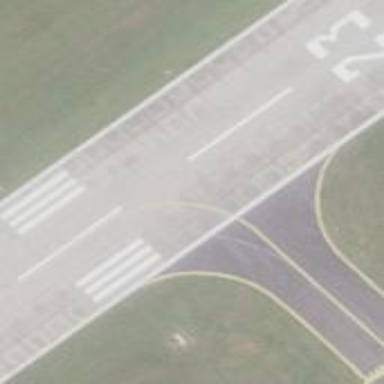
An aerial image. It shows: View of taxiway at the airport.